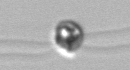
Label: flagellate_morphotype1